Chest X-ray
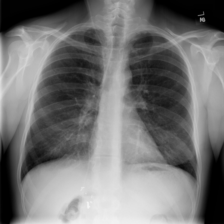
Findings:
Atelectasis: negative
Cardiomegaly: negative
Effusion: negative
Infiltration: negative
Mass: negative
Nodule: negative
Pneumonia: negative
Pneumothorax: negative
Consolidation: negative
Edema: negative
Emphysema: negative
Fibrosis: negative
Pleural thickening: negative
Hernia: negative